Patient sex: M
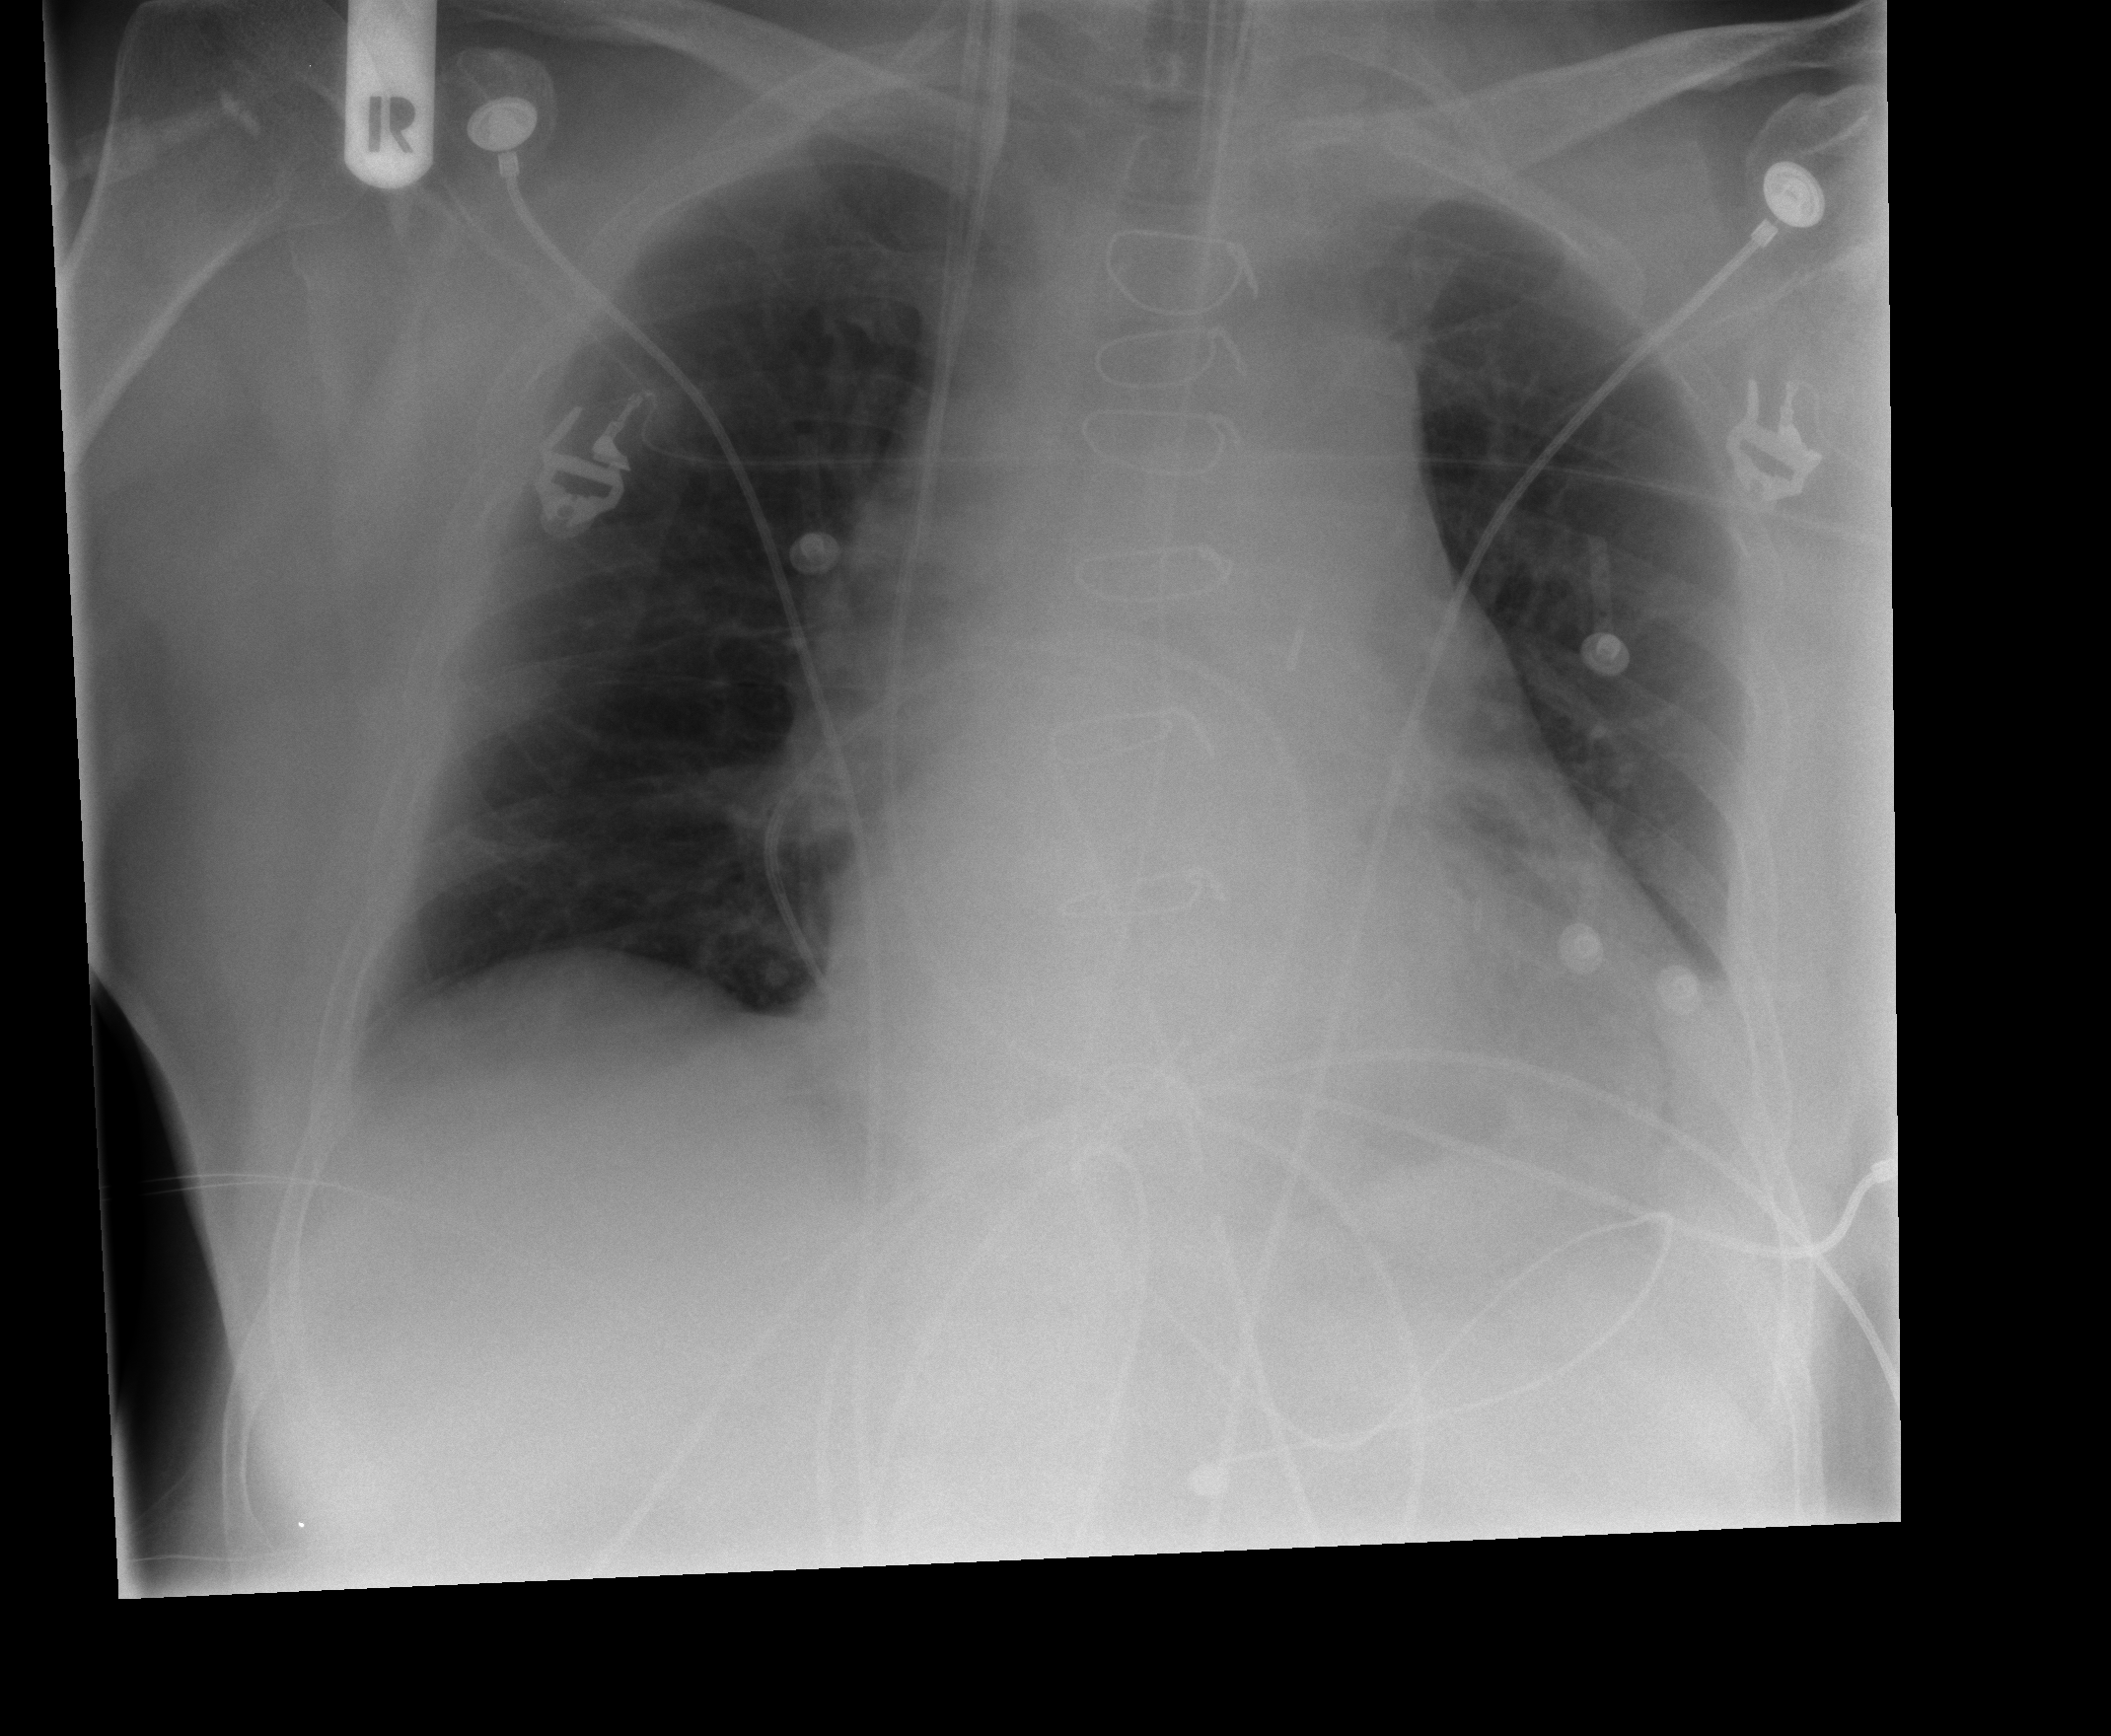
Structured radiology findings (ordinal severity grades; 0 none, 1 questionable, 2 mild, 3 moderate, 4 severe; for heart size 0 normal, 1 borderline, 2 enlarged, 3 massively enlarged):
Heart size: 2
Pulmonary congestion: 2
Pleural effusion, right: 0
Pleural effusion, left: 2
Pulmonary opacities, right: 0
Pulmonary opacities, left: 0
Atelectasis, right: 0
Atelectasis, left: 2